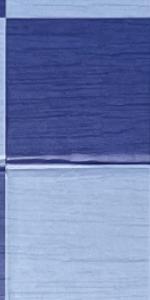
Label: Empty